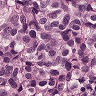
Metastatic tissue present: yes